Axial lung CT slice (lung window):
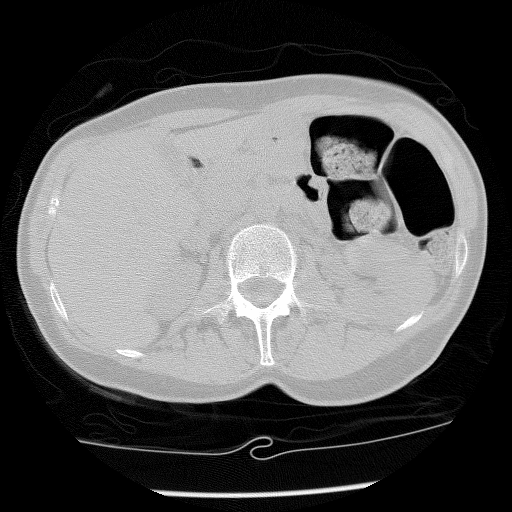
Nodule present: no